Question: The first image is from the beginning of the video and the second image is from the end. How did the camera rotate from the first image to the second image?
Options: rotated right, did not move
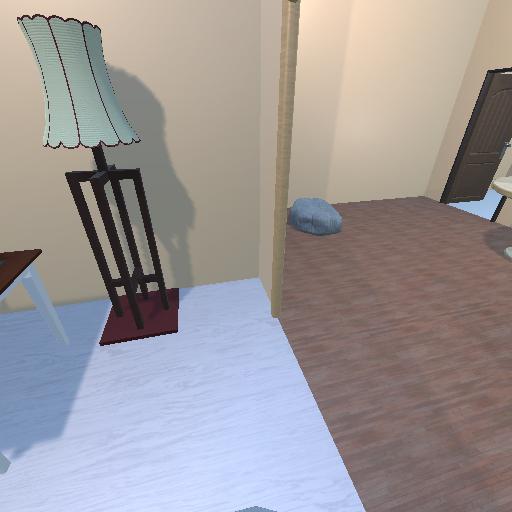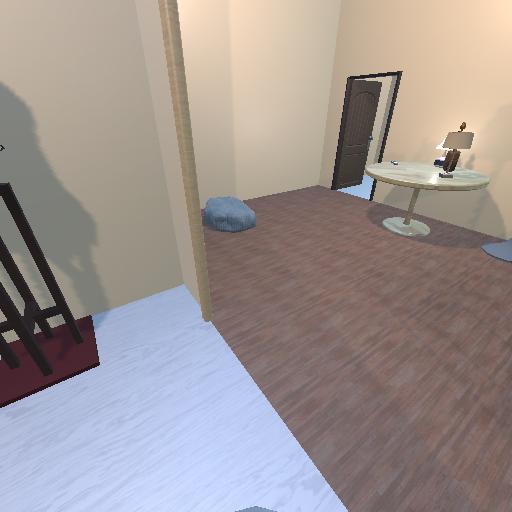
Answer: rotated right